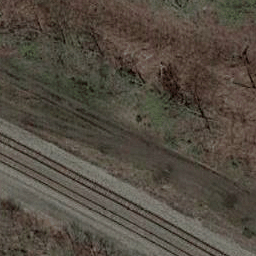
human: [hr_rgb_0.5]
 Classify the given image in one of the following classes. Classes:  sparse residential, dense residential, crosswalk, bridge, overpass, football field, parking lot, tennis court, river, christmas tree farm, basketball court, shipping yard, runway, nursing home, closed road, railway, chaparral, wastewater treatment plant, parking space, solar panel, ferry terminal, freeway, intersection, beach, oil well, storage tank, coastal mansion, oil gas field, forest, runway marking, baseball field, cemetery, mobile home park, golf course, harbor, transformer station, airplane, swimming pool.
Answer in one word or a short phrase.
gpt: railway